Chest X-ray. View position: PA
Patient age: 48
Patient sex: F
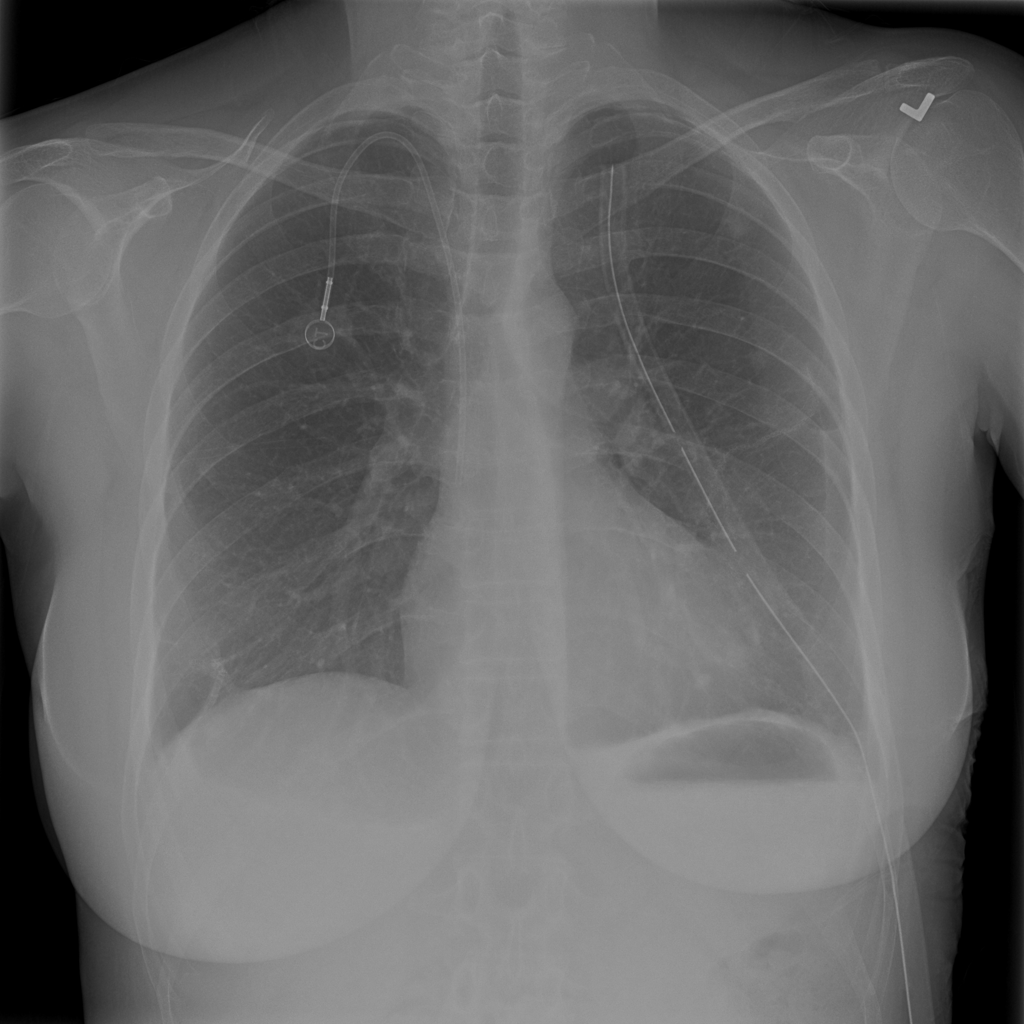
Finding: Pneumothorax